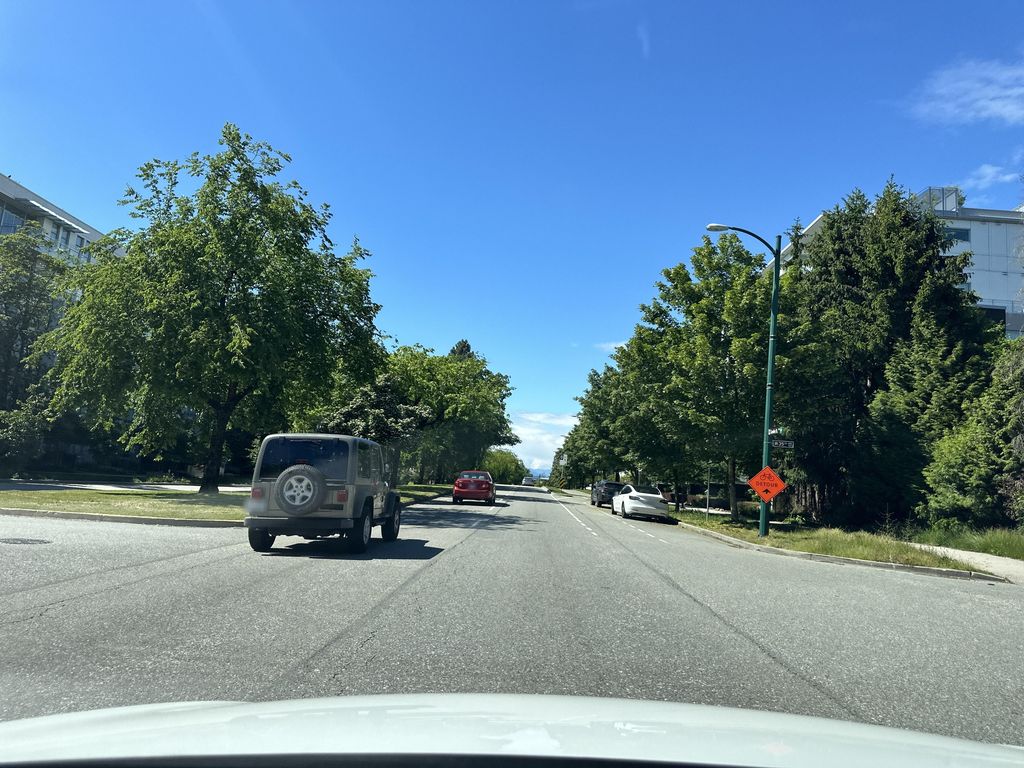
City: vancouver